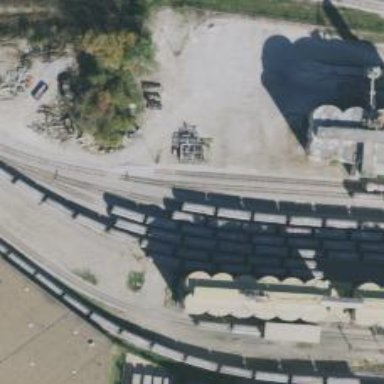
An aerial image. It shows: Railway siding with rails.